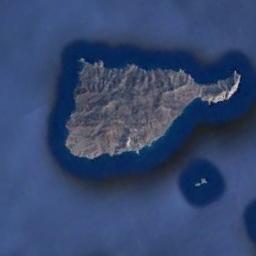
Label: island